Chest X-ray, PA view. Patient: 66 years old, sex M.
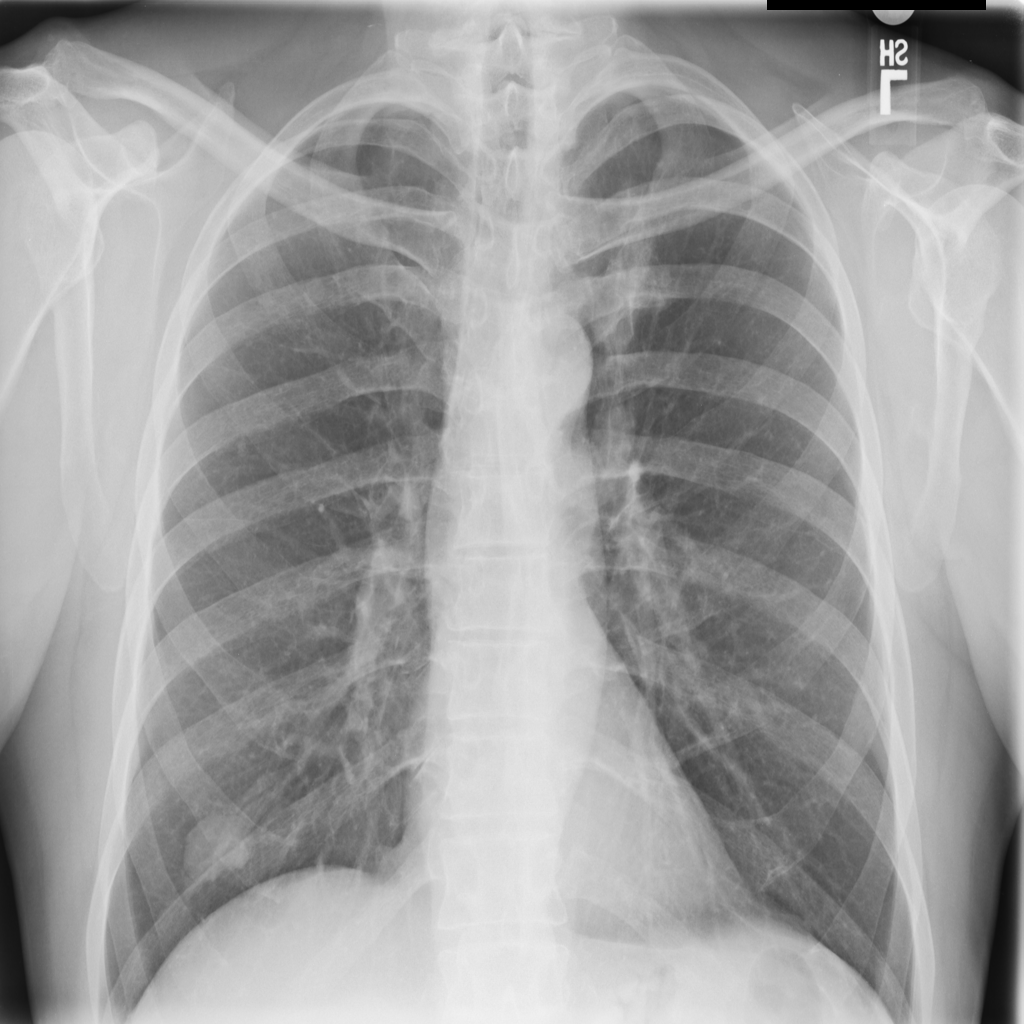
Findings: Mass